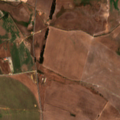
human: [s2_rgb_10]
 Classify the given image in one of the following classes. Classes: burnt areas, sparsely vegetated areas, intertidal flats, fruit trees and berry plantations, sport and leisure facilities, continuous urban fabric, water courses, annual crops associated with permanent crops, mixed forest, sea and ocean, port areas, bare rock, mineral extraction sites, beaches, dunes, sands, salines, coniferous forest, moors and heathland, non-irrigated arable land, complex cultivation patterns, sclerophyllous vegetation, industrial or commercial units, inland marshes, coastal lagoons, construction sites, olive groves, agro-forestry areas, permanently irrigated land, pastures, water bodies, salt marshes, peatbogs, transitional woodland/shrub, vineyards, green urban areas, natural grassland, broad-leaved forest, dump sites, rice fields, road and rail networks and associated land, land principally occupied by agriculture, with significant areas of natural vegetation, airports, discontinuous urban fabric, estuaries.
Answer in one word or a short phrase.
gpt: permanently irrigated land, pastures